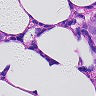
Metastatic tissue present: yes